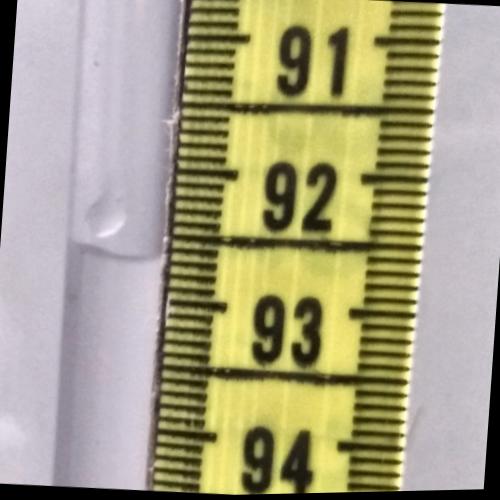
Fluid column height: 92.6 cm